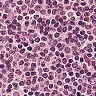
Metastatic tissue present: no